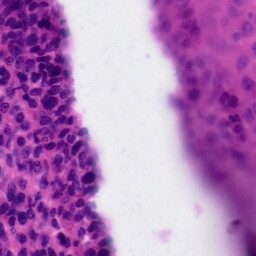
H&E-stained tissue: Tonsil